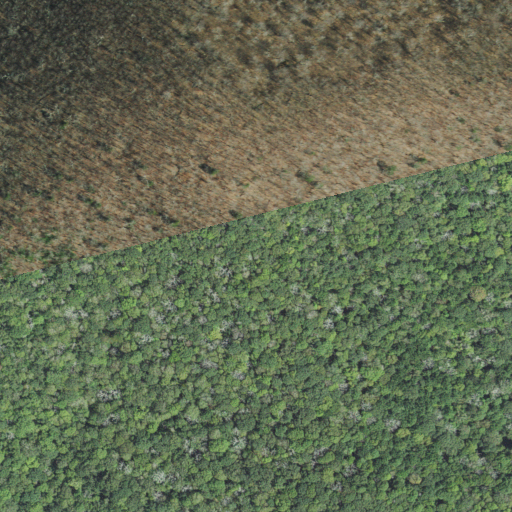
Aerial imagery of ridge(s) in North Carolina named Big Grill Ridge containing deciduous forest, shrub, and grassland